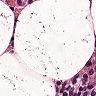
Metastatic tissue present: no